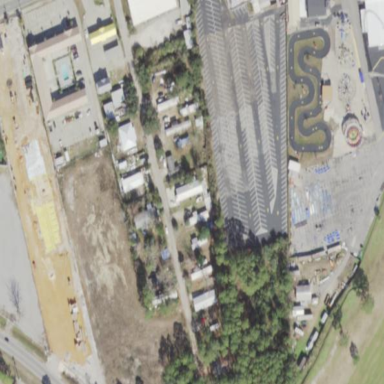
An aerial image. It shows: Residential area designated as trailer park.